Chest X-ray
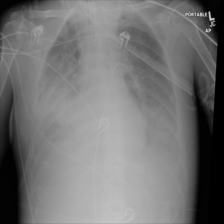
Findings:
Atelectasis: negative
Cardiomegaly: negative
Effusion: negative
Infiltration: negative
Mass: negative
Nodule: negative
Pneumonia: negative
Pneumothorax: negative
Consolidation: negative
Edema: negative
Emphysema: negative
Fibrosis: negative
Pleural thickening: negative
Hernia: negative